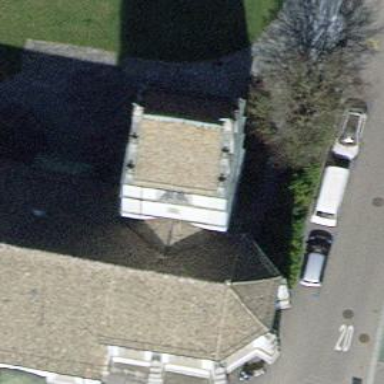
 the roof is grey in color. It extends across the building."